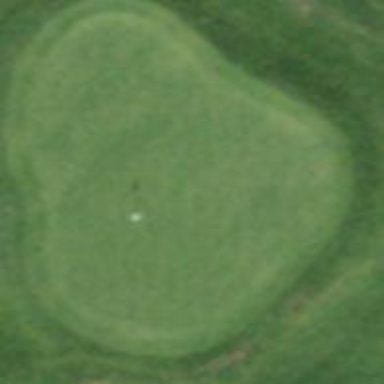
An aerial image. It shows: Golf hole.